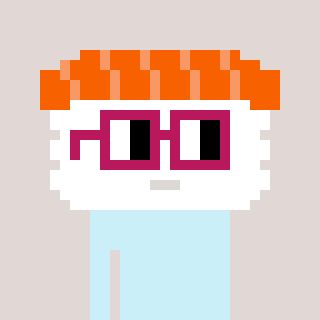
a pixel art character with square dark red glasses, a nigiri-shaped head and a teal-colored body on a warm background